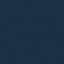
Land use / land cover: SeaLake